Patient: sex M, age 32
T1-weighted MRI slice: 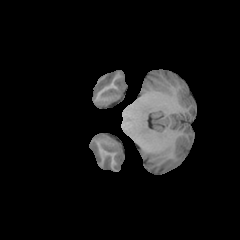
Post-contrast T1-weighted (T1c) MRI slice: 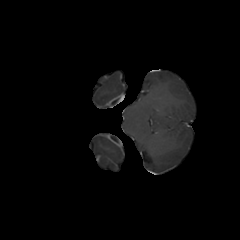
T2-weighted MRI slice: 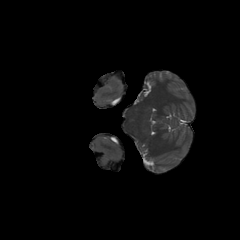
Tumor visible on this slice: no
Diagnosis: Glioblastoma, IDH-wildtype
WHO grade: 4